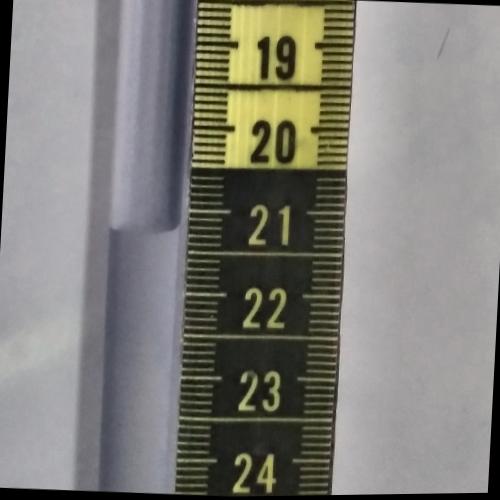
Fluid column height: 21.2 cm